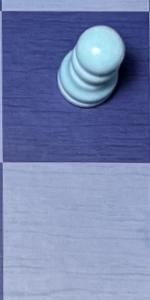
Label: Empty